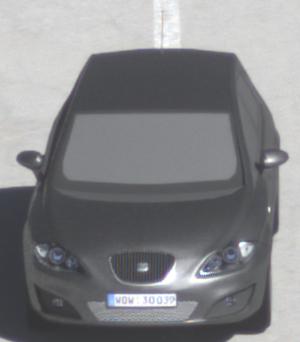
Make: SEAT
Model: Leon 1.4
Detailed model: Leon (1P)
Model produced from: 2009/04
Model produced until: 2010/08
Doors: 5
Color: gray
Road condition: dry road
Daytime: midday
Contrast: high contrast